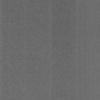
Label: dusty